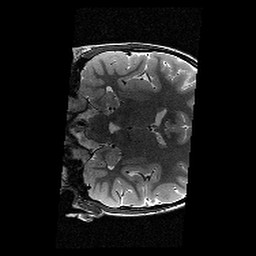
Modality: T2w
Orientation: coronal
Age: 10
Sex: male
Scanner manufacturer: siemens
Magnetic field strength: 3 T
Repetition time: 9.23 s
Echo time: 0.067 s